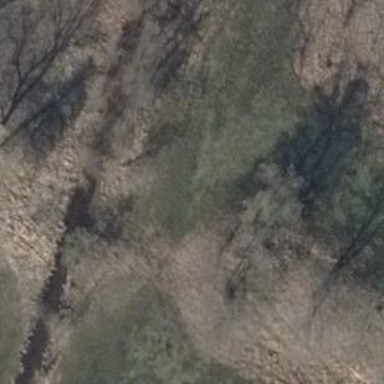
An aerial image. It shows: Deciduous forest dominated by broadleaved trees.